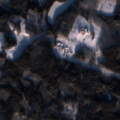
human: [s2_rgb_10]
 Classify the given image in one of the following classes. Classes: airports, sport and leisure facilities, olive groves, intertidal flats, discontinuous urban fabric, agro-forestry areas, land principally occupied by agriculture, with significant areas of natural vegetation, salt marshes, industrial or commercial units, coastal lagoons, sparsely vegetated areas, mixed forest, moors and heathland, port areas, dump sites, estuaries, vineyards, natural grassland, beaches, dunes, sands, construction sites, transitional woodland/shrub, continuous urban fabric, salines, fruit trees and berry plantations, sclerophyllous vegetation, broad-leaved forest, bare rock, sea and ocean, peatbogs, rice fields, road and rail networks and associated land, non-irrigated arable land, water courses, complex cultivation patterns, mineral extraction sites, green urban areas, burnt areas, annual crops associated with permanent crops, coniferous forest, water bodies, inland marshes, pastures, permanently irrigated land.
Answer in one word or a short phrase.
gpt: broad-leaved forest, coniferous forest, mixed forest